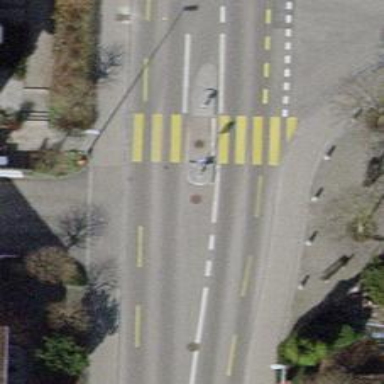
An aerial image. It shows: Marked crossing with pedestrian island.